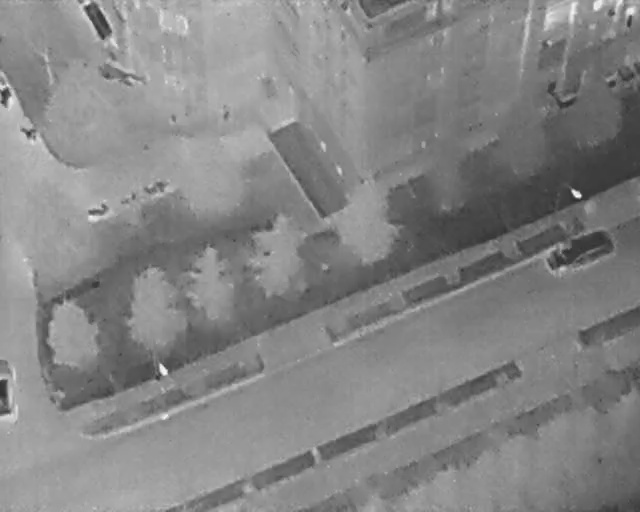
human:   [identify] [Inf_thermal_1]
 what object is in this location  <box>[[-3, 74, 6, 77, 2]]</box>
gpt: <ref>1 medium car at the bottom left</ref>